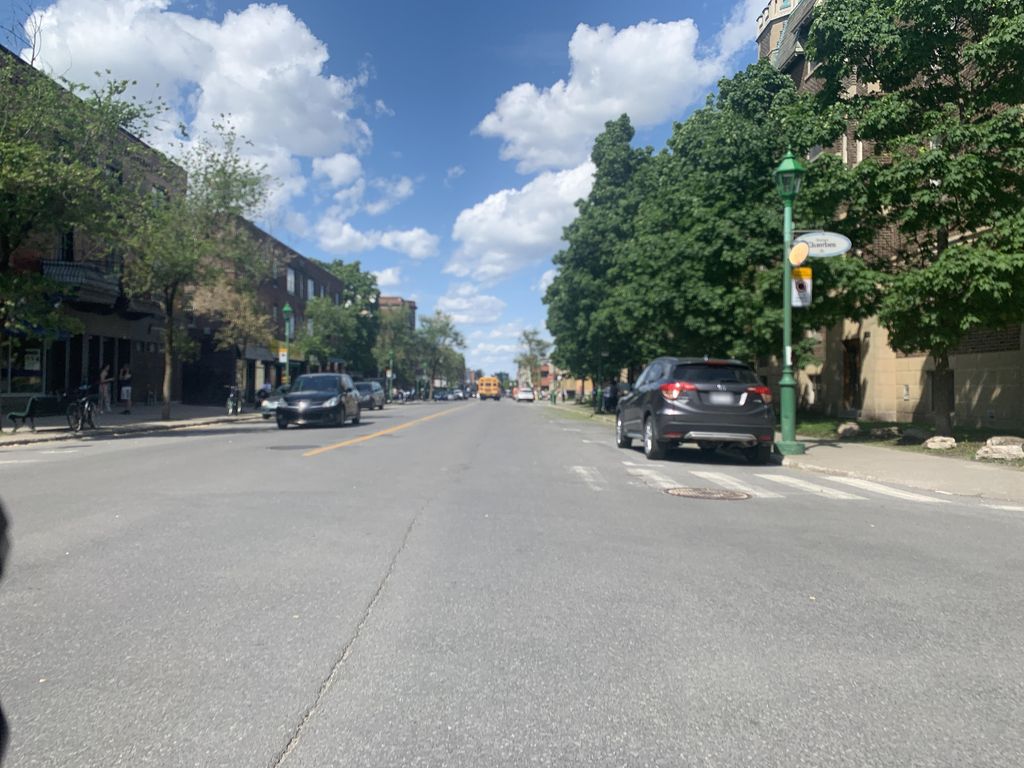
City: montreal